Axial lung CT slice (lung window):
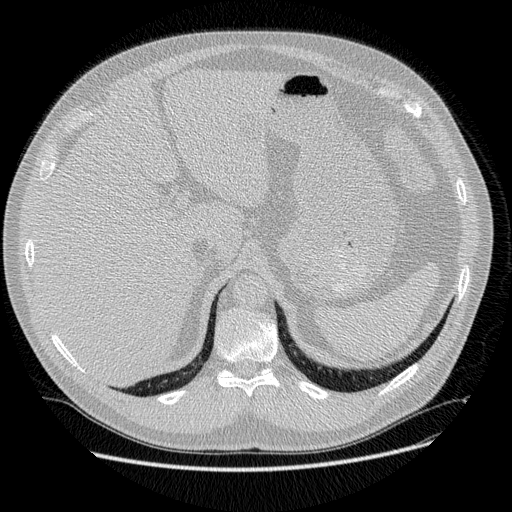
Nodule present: no